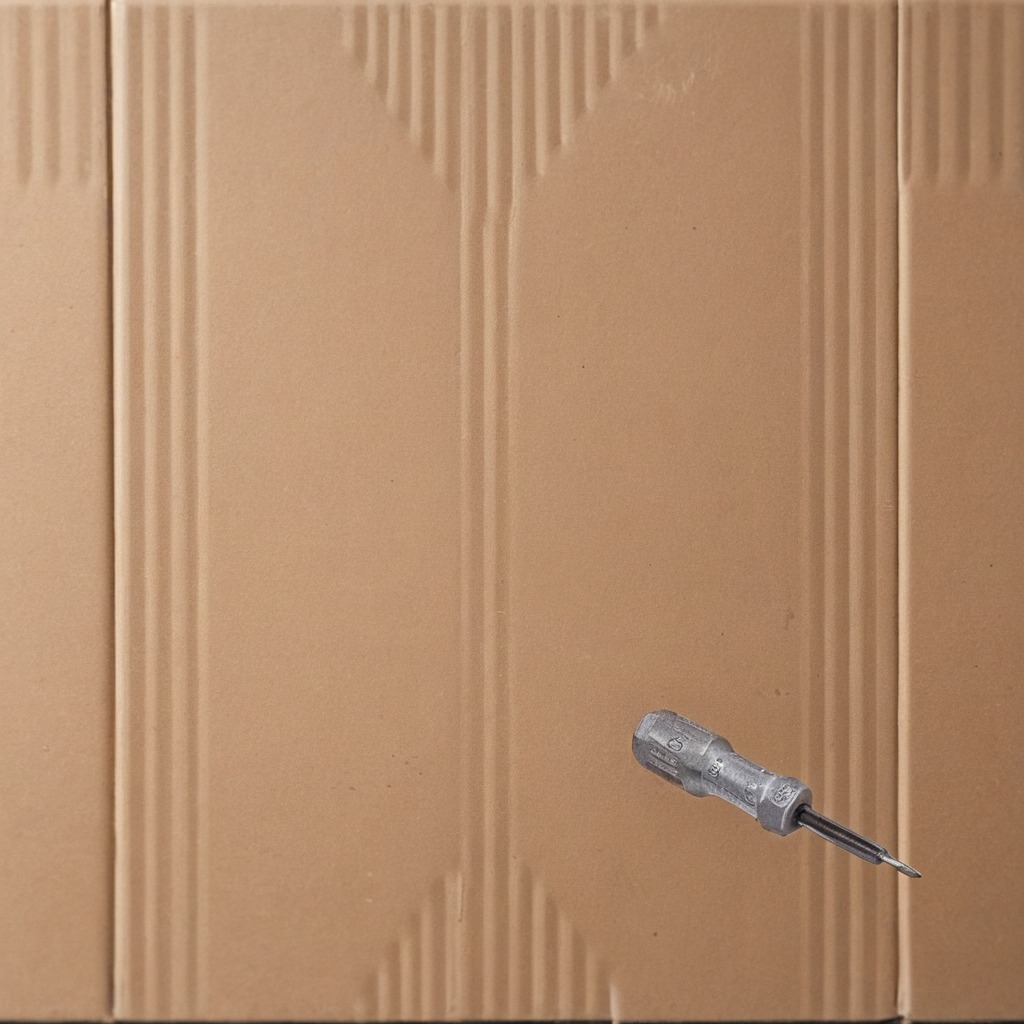
A screwdriver is lying on a clean dry cardboard box surface in an outdoor workshop during daytime bright natural light soft shadows slightly creased but